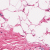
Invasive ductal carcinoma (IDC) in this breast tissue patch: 0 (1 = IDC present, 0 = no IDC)